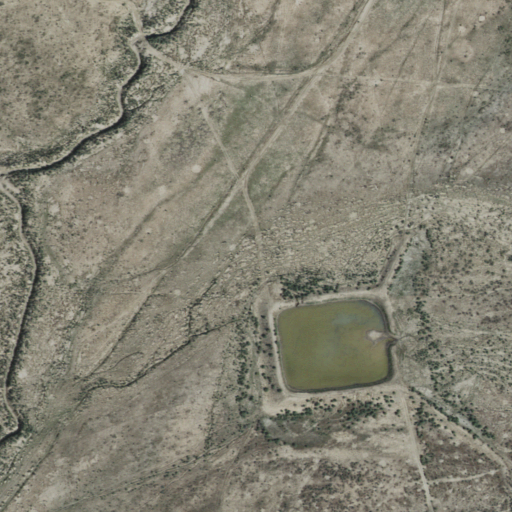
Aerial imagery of valley in Arizona named Devils Canyon containing shrub, grassland, and open water